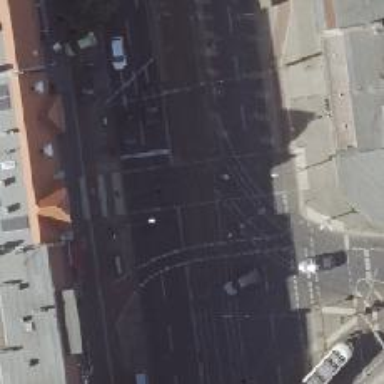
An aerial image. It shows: Tram crossing with traffic signals.